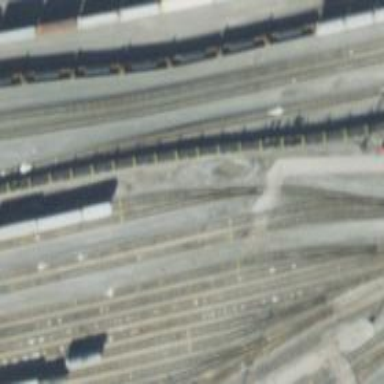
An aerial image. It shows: Railway yard used for servicing trains.